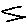
Label: zigzag